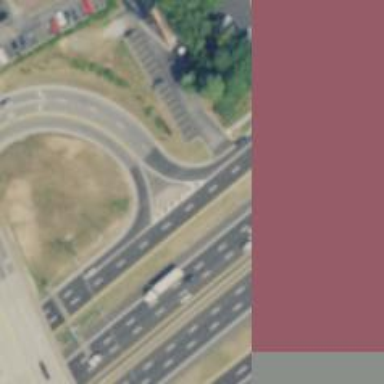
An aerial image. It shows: Asphalt road at the secondary link level.